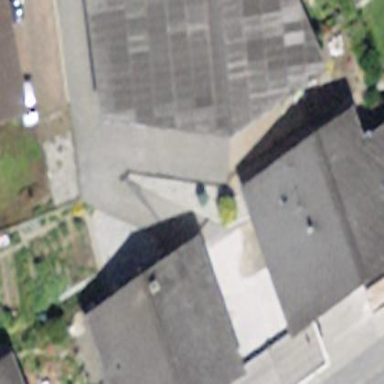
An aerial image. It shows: Building housing car repair shop.